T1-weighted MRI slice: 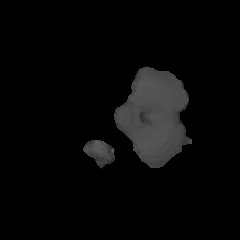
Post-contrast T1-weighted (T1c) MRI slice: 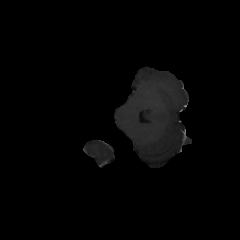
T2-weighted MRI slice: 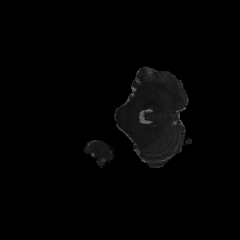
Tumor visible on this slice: no